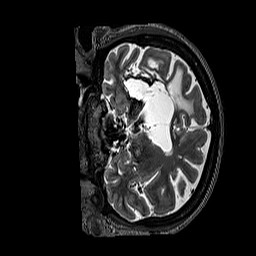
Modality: T2w
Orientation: coronal
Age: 31
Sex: female
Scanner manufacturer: siemens
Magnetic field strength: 3 T
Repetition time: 3.2 s
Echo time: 0.567 s